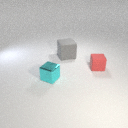
small cyan metal cube to the left of small red rubber cube